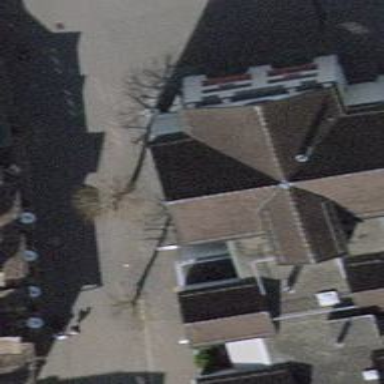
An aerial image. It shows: Clothing store.